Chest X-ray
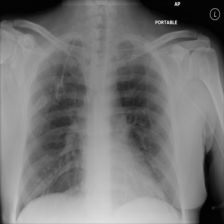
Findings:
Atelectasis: negative
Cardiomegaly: negative
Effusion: negative
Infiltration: positive
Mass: negative
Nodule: negative
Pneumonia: negative
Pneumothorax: negative
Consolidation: negative
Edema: negative
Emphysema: negative
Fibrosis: negative
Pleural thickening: negative
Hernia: negative